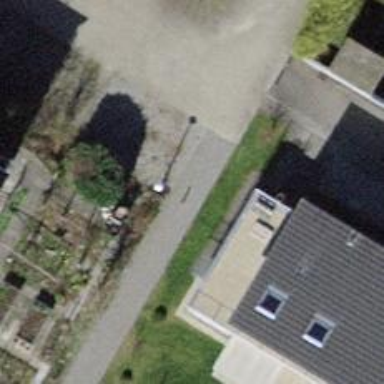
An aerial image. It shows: Bollard.